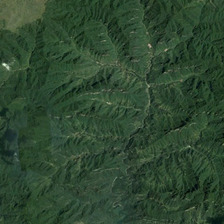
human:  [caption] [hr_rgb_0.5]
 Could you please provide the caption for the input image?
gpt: it is a green mountain range segmented by highland and valley .

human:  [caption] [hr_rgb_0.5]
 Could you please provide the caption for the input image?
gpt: here is a mountain with a zone of plain .

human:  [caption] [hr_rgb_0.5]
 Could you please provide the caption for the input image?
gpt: here is a mountain with a zone of plain .

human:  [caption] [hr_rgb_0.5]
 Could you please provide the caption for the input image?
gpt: here is a mountain with a zone of plain .

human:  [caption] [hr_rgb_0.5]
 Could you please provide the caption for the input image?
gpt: it is a piece of irregular green mountains .